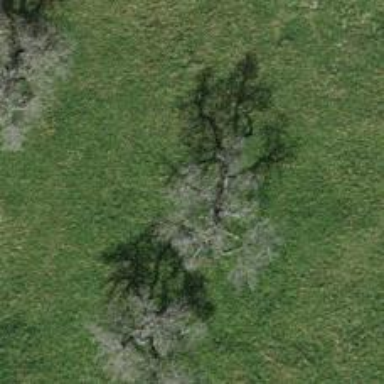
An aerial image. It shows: Agricultural area with deciduous broadleaved trees.